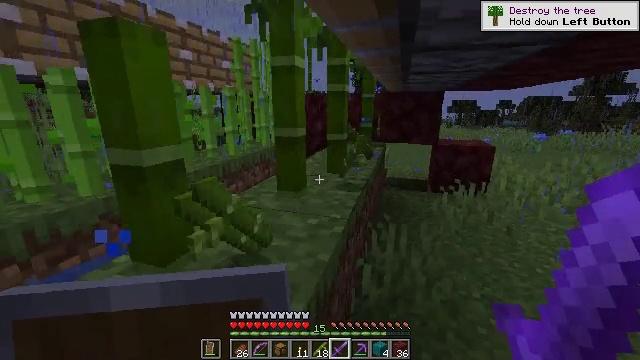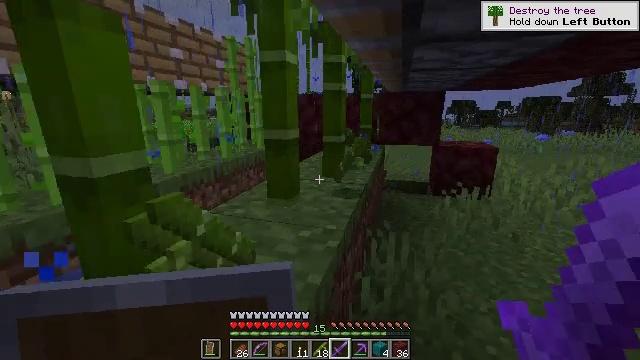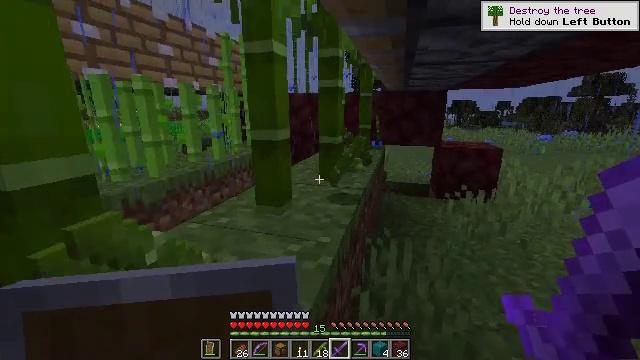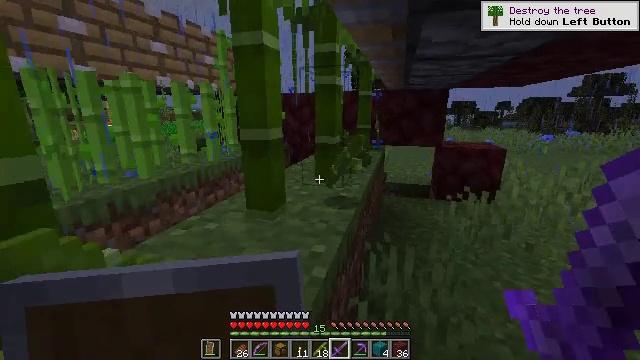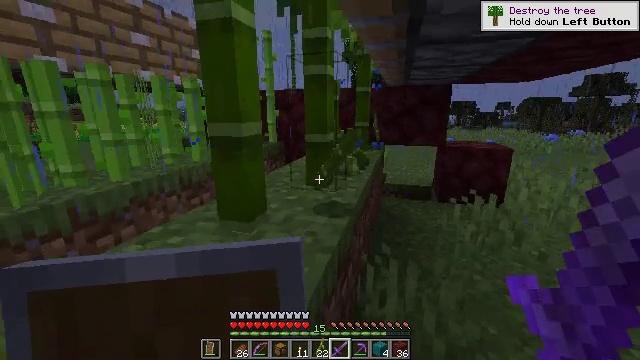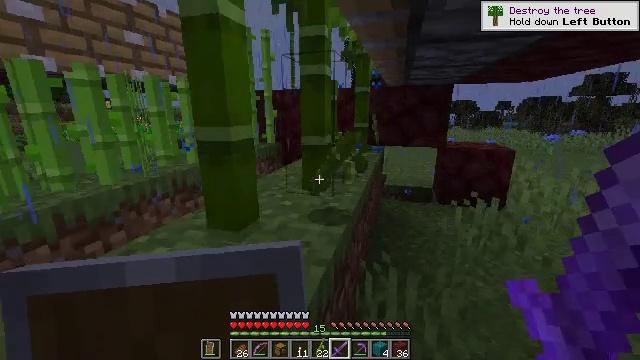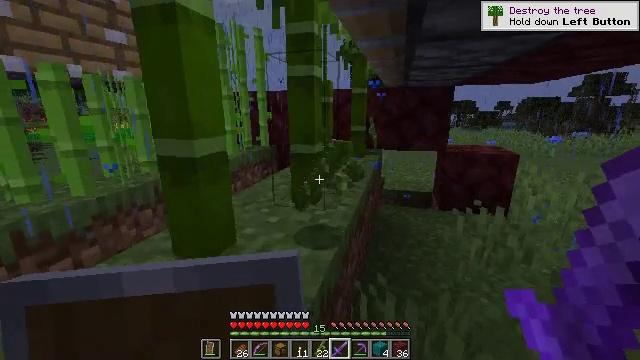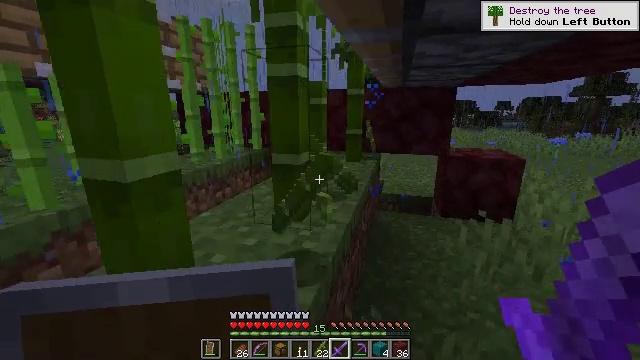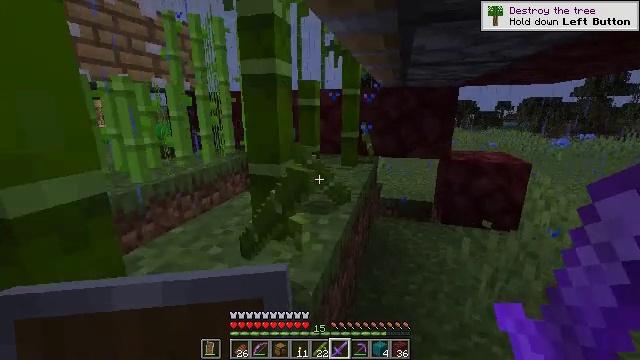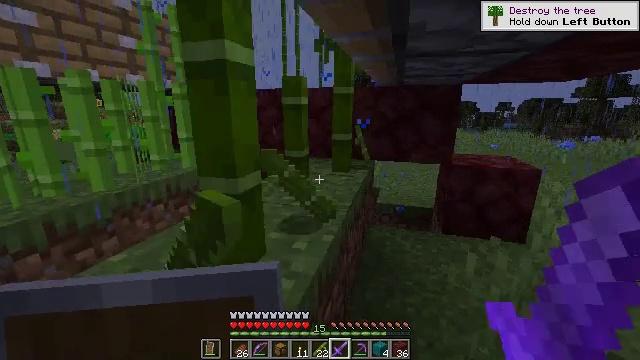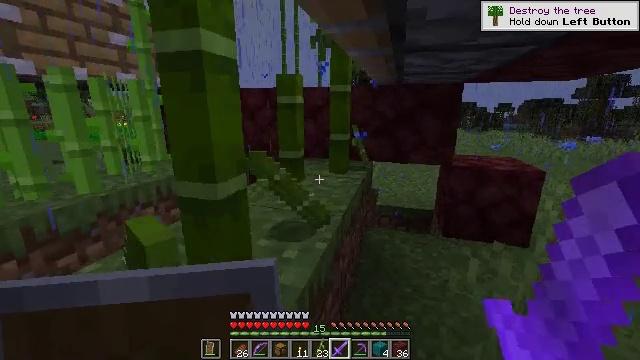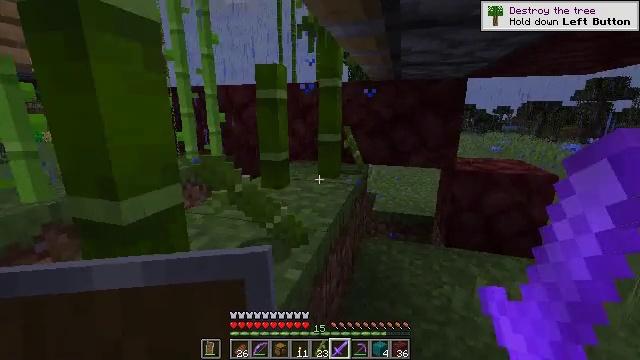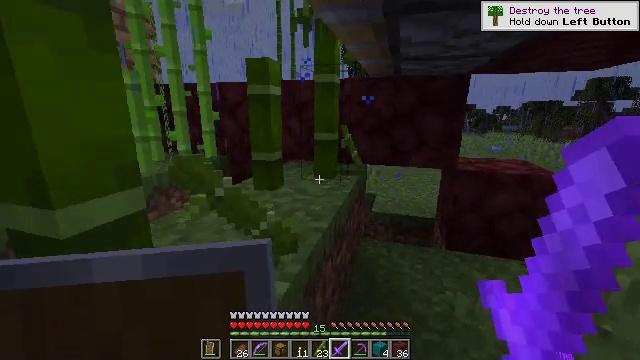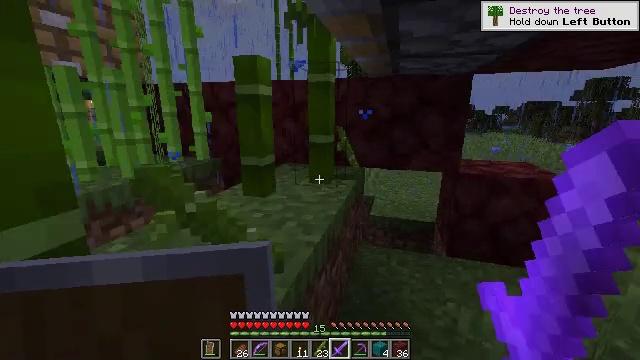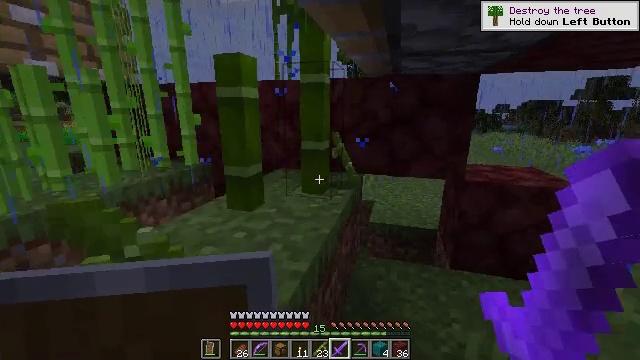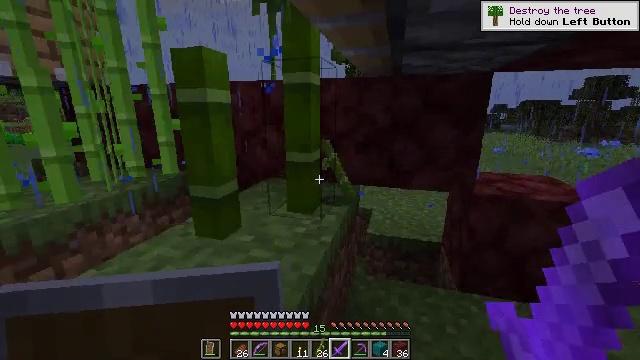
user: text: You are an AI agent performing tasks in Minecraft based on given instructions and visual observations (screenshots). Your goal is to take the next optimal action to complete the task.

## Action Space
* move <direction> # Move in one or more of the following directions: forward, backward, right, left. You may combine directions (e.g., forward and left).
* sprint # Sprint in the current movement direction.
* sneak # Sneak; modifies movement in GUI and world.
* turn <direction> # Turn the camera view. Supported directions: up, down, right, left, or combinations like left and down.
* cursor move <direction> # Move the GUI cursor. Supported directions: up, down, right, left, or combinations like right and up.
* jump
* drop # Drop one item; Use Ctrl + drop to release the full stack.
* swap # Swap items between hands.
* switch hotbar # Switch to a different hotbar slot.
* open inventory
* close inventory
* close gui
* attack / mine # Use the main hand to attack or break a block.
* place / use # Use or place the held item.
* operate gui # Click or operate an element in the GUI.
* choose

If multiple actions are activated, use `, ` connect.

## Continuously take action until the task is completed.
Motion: motion action
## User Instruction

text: In the crafting menu, combine ender pearl and blaze powder for an ender eye.
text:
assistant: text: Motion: move forward
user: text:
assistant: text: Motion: move forward
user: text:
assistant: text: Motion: move forward
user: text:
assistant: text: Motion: move forward
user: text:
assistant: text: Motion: move forward
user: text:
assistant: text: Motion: move forward
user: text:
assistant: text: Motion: move forward
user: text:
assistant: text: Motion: move forward
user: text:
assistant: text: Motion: move forward
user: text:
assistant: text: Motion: move forward
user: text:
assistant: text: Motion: move forward
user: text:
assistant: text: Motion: move forward
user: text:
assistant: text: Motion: move forward
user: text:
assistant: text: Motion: move forward
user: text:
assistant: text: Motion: move forward
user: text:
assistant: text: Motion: move forward
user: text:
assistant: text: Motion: move forward
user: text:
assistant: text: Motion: move forward
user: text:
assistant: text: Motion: move forward
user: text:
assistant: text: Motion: move forward
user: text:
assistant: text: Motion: move forward
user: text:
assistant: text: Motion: move forward, turn right
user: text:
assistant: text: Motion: move forward, turn right and down
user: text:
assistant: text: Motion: move forward and move right, turn right and down
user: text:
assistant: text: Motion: move forward and move right, turn right and down
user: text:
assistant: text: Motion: move forward and move right, turn right and down
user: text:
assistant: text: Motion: move forward and move right, turn right and down
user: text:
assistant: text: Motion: move forward and move right, turn right
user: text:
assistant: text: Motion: move forward and move right, turn right
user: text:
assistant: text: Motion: move forward and move right, turn right